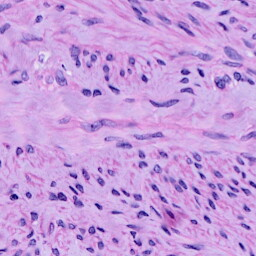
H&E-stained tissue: Cervix